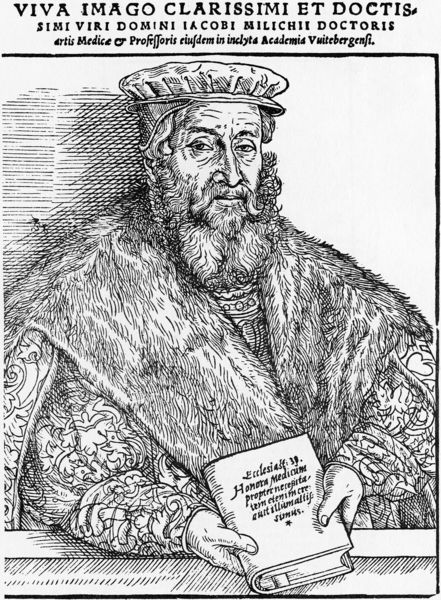
Titel: Bildnis des Dr. Jakob Milich
Künstler: Lucas d.J. Cranach
Institution: (Seriendruck)
Schlagwörter: hand, mann, weiß, hut, nase, schwarz, stirn, haube, ornament, bart, kappe, mütze, augen, halten, kragen, pelz, vollbart, ärmel, bildnis, herr, hände, porträt, auge, gewand, haare, halbfigur, mantel, kaufmann, en face, ranken, fell, holzschnitt, schrift, lehrer, grafik, floral, robe, name, lachen, penis, buch, druck, schraffur, schraffuren, holzstich, schrafur, stich, text, überschrift, barett, pelzkragen, pelzmantel, luther, patrizier, gelehrter, kirchlich, lateinisch, professor, jakob, cranach, humanismus, uch, imago, händen, iacob, viva, augel, ins auge schauen, milichii, m,uster